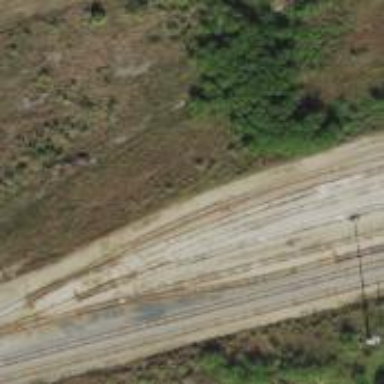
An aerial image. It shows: Railway yard used for servicing trains.